Question: Is it possible to connect multiple Dockers (in my case, multiple instances of the same docker) each to different bridge in a single host machine?
3rd party solutions like pipework recommends first looking for "native" ways.
Something like that:

When I start 2 instance, the 1st use by default docker0 bridge, while the 2nd is instructed to use br1 (different IP range) :
'''
sudo docker run -t -i me/tester:latest /bin/bash
sudo docker --bridge=br1 run -t -i me/tester:latest /bin/bash
'''
results in both having the same IP range from Doker0:
'''
root@2a259a88d9c8:/# ip a
...
73: eth0: <BROADCAST,UP,LOWER_UP> mtu 1500 qdisc pfifo_fast state UP group default qlen 1000
link/ether 86:d7:cc:c8:b7:e8 brd ff:ff:ff:ff:ff:ff
inet 172.17.0.32/16 scope global eth0
'''
--
'''
root@0b849a5398af:/# ip a
...
79: eth0: <BROADCAST,UP,LOWER_UP> mtu 1500 qdisc pfifo_fast state UP group default qlen 1000
link/ether 26:84:ad:6c:70:6b brd ff:ff:ff:ff:ff:ff
inet 172.17.0.34/16 scope global eth0
valid_lft forever preferred_lft forever
'''
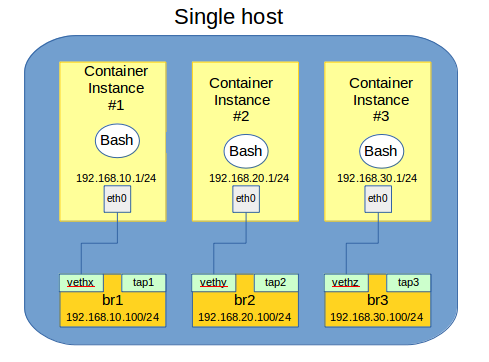
Answer: This is how it is done using the new native docker networking:
'''
docker network create --subnet=192.168.10.0/24 net1
docker network create --subnet=192.168.20.0/24 net2
docker network create --subnet=192.168.30.0/24 net3
'''
'''
brctl show
'''
<URL>
'''
sudo ip tuntap add dev tap1 mode tap
sudo ip tuntap add dev tap2 mode tap
sudo ip tuntap add dev tap3 mode tap
'''
'''
sudo brctl addif br-a24f2eb2e054 tap1
sudo brctl addif br-d28c0759c37a tap2
sudo brctl addif br-d9512f62e471 tap3
'''
'''
sudo docker run -itd --name=c1 phusion/baseimage
sudo docker run -itd --name=c2 phusion/baseimage
sudo docker run -itd --name=c3 phusion/baseimage
'''
'''
docker network connect net1 c1
docker network connect net2 c2
docker network connect net3 c3
'''
'''
docker network inspect net1
'''
<URL>
'''
docker network inspect net2
'''
<URL>
'''
docker network inspect net3
'''
<URL>
'''
docker exec c1 ip a s eth1
'''
<URL>
'''
docker exec c2 ip a s eth1
'''
<URL>
'''
docker exec c3 ip a s eth1
'''
<URL>
'''
docker network disconnect net1 c1
docker network disconnect net2 c2
docker network disconnect net3 c3
'''
'''
docker network rm net1
docker network rm net2
docker network rm net3
'''